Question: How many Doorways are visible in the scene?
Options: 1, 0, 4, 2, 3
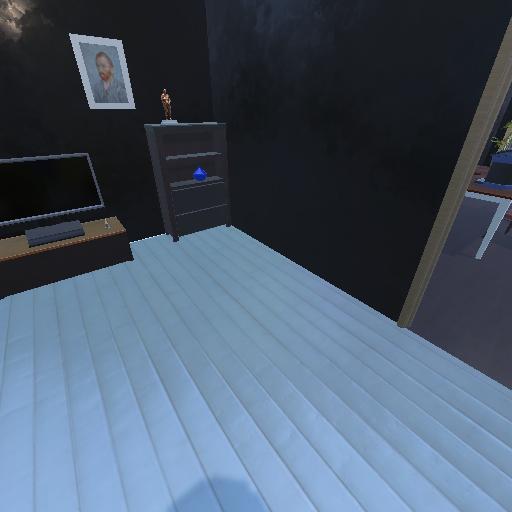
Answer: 1